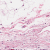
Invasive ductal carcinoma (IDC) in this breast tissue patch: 0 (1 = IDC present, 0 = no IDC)